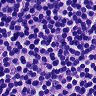
Metastatic tissue present: no